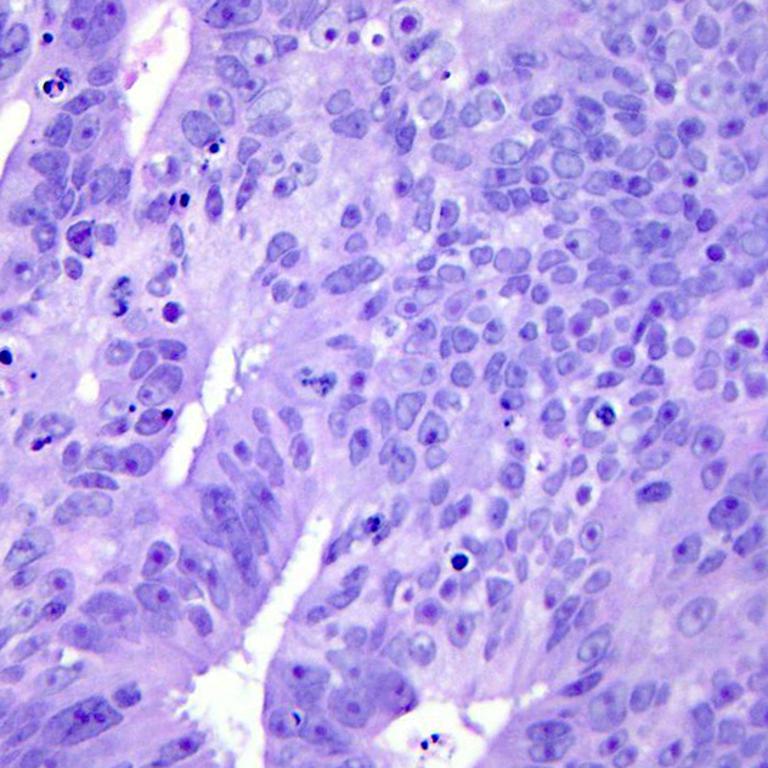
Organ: colon
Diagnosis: adenocarcinomas